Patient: sex M, age 29
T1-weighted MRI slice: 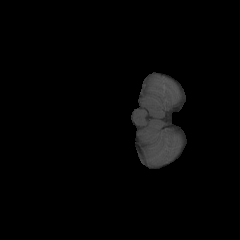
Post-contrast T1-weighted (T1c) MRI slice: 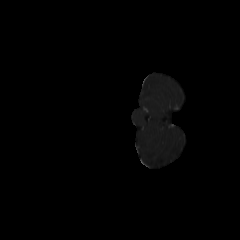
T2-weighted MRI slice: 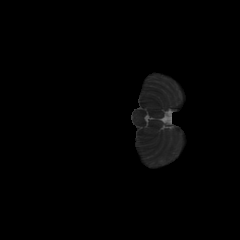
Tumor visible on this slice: no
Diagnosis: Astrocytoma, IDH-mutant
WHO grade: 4